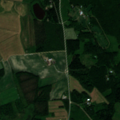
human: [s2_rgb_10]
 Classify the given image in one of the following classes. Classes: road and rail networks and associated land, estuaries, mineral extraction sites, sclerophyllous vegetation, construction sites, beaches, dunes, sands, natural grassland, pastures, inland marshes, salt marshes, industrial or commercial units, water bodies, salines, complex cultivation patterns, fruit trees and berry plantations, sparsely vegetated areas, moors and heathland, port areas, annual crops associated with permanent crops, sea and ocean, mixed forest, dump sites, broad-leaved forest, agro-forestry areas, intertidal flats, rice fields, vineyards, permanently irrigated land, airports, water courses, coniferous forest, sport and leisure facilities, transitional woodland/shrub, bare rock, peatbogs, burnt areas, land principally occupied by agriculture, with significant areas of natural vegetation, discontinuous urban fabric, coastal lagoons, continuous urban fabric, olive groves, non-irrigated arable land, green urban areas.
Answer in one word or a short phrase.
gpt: non-irrigated arable land, coniferous forest, mixed forest, transitional woodland/shrub